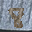
Label: 8